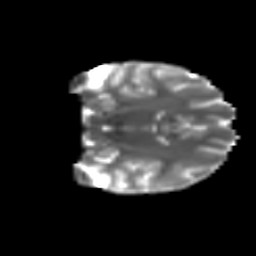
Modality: T2w
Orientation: coronal
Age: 15
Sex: male
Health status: ill
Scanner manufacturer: ge
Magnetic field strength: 3 T
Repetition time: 6.752 s
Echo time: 0.079 s